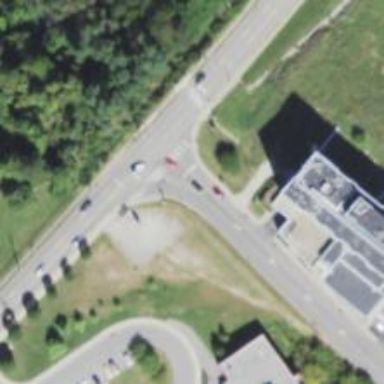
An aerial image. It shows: Asphalt road at the secondary link level.